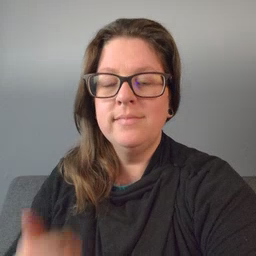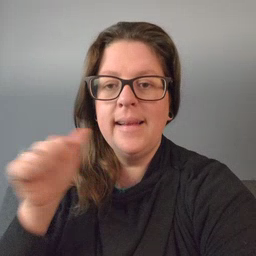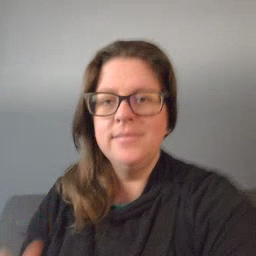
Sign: any